Field crop: maize
Growth stage: 2
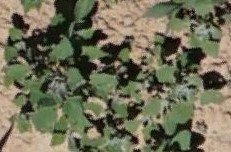
Species: chenopodium